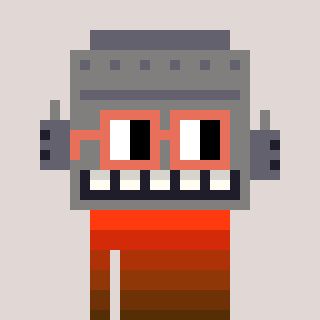
a pixel art character with square orange glasses, a robot-shaped head and a bege-colored body on a warm background